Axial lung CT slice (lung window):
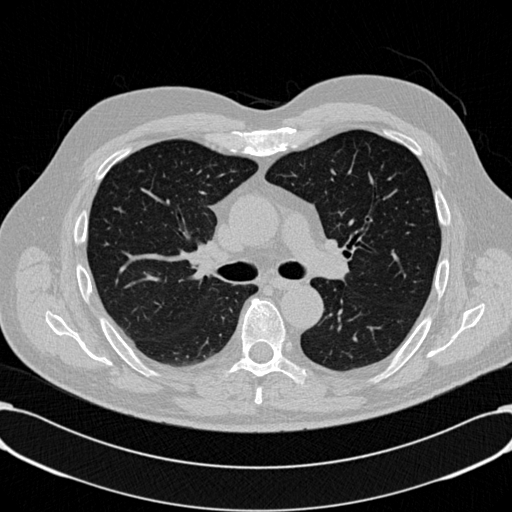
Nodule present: no